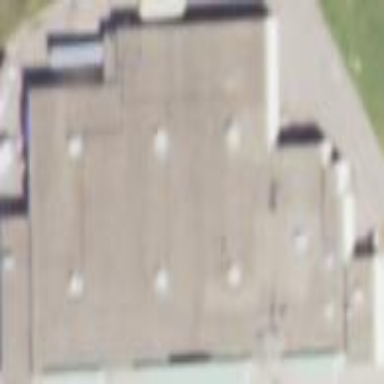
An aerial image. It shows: Commercial building.